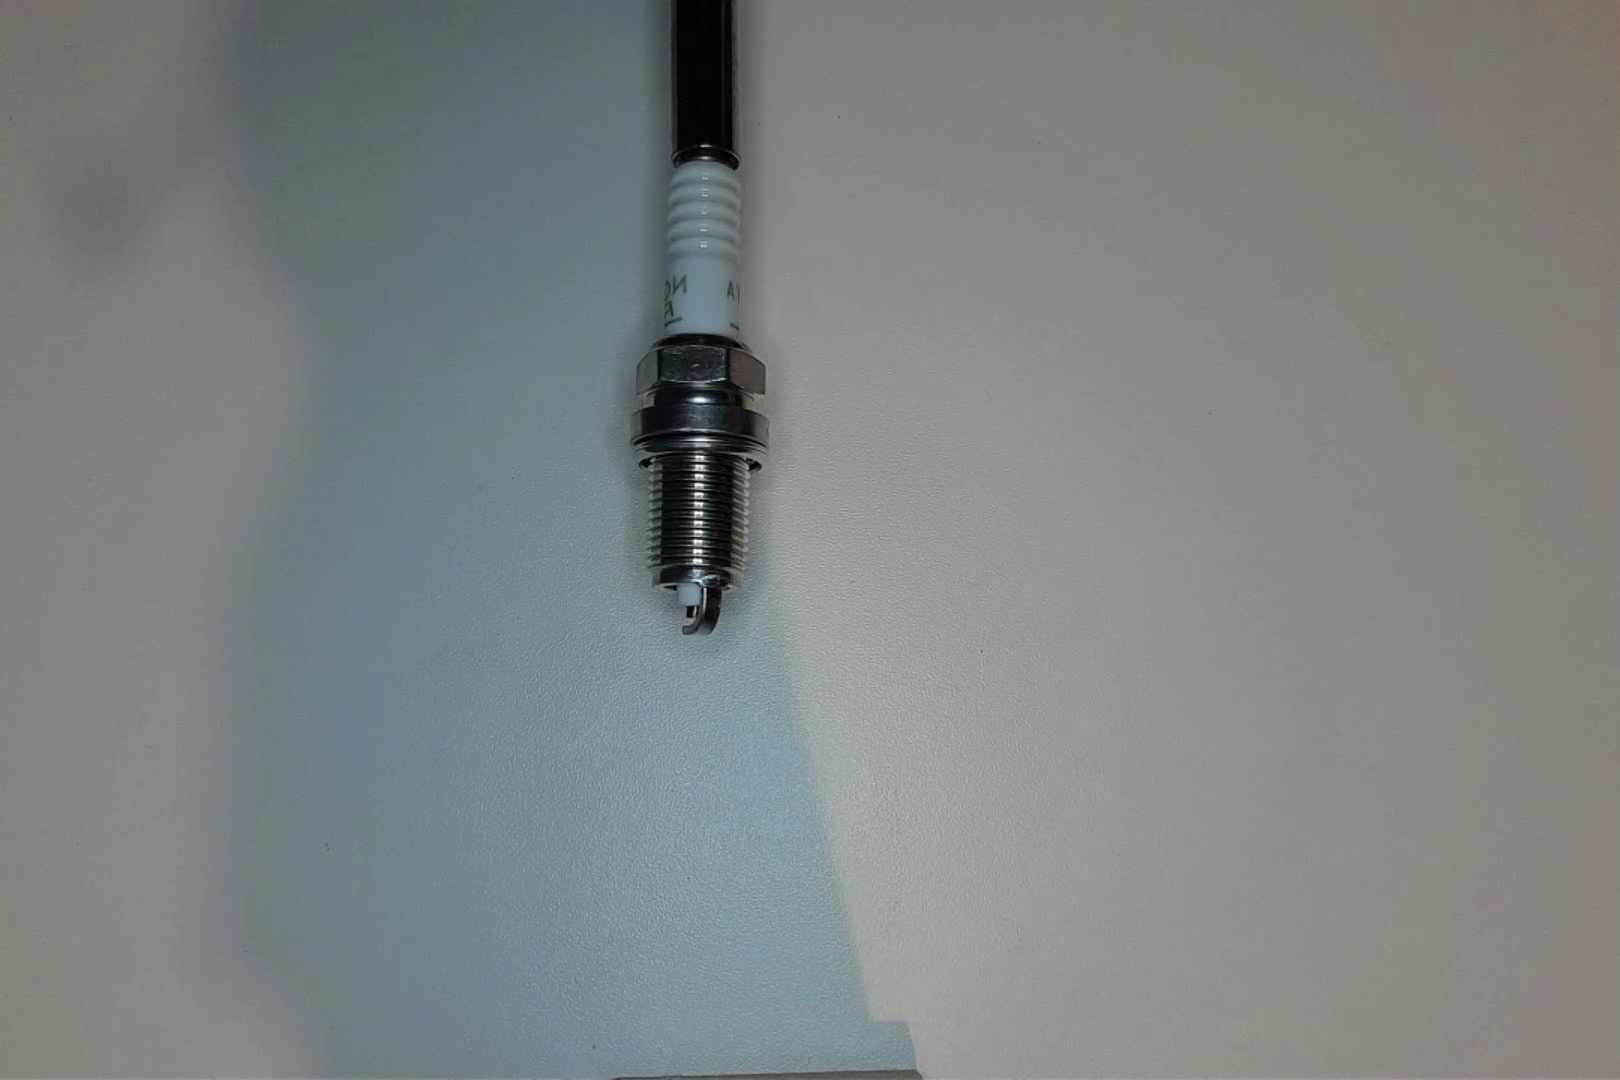
Label: no anomaly